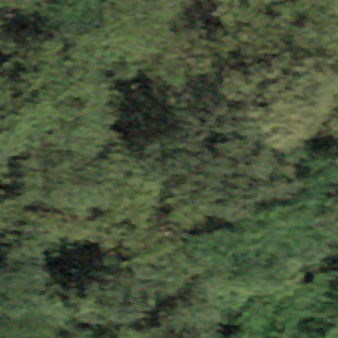
Label: other